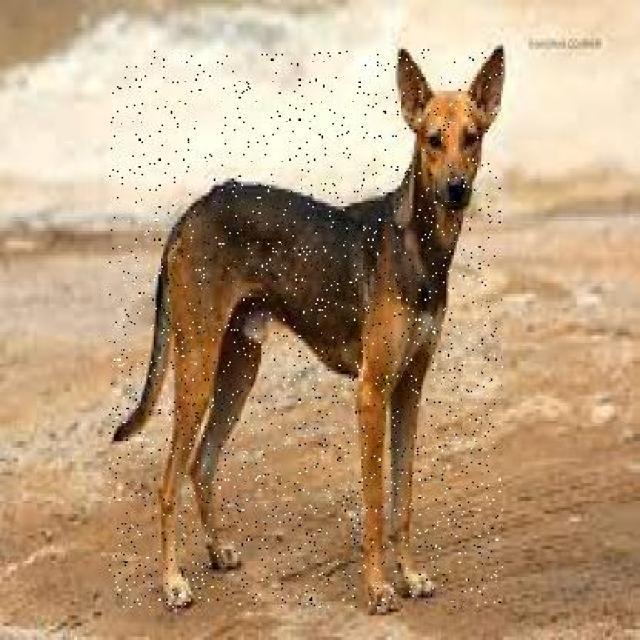
Healthy canine skin — no visible lesions, inflammation, or abnormalities. The skin and coat appear normal.